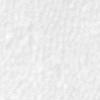
Label: no_change